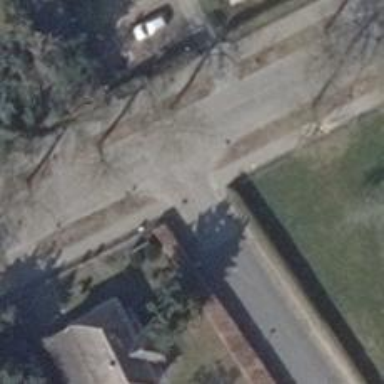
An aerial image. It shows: Unmarked road crossing.